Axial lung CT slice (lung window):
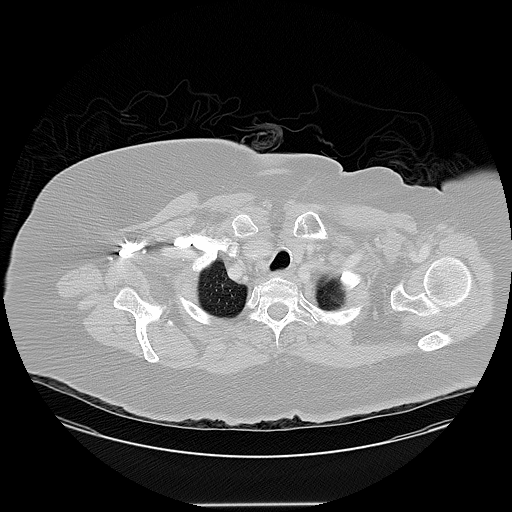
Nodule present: no